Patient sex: F
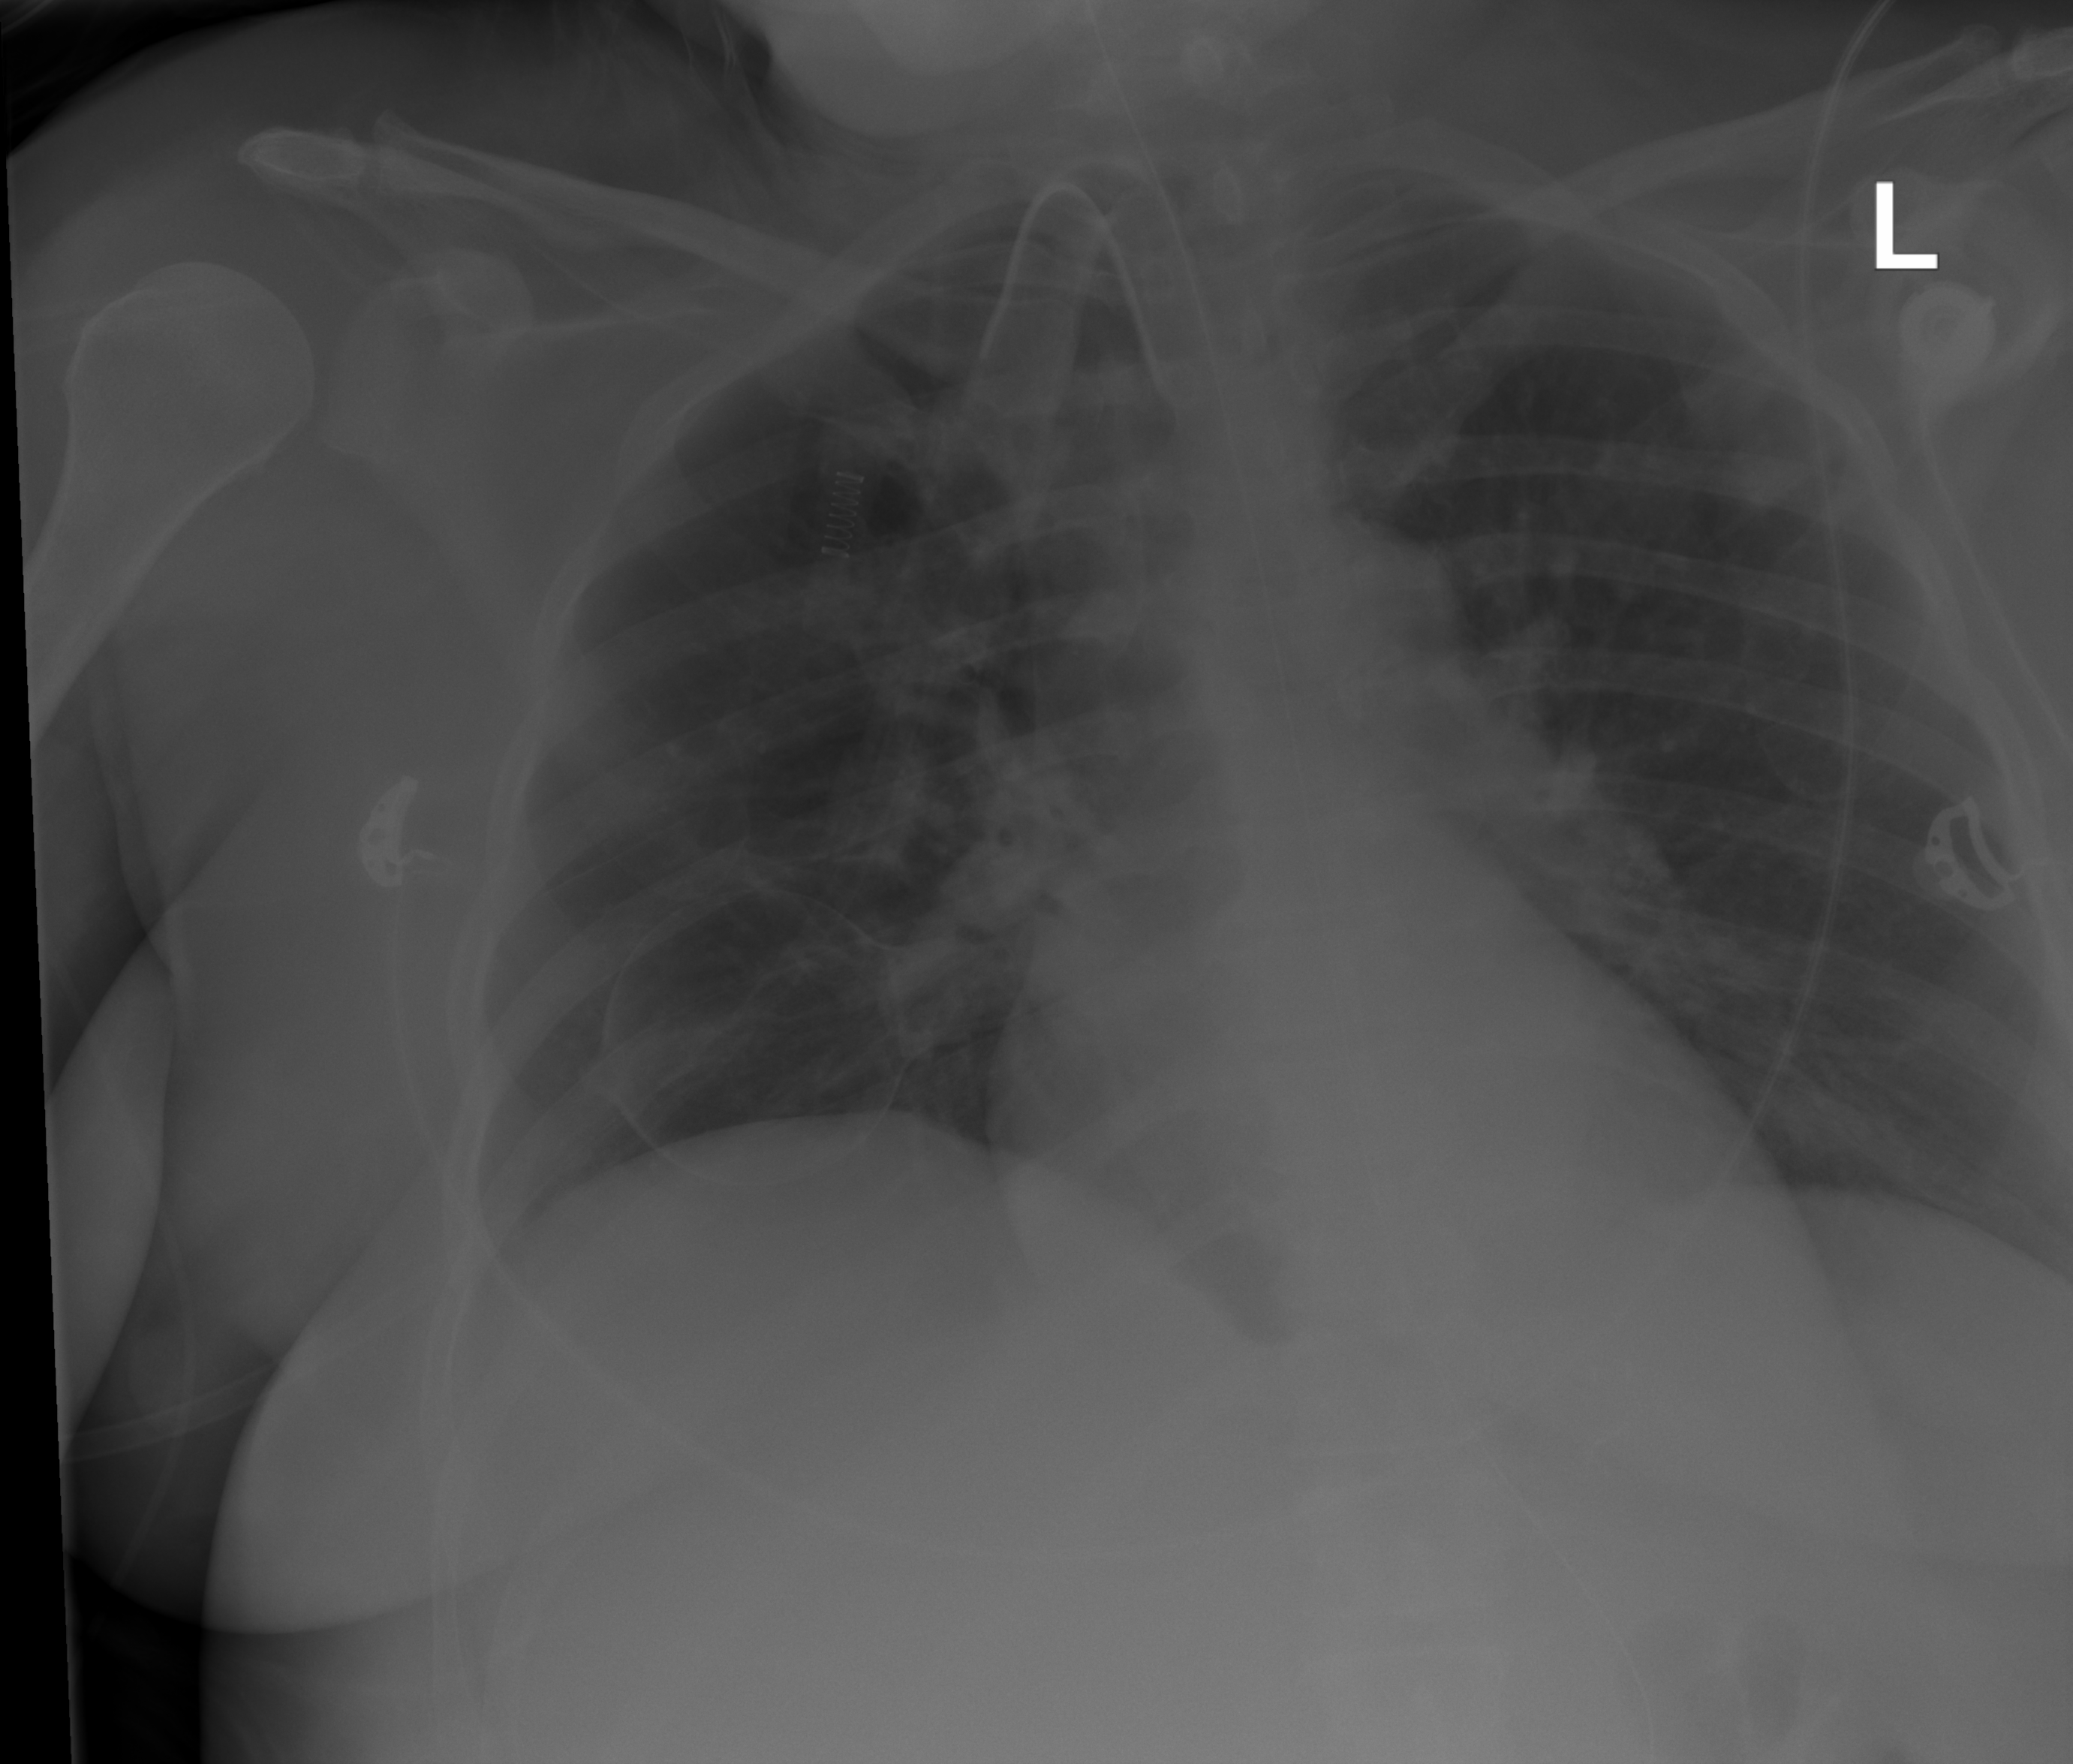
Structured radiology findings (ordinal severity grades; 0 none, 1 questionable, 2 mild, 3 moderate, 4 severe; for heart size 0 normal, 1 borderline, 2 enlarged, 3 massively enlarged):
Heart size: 2
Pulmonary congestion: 0
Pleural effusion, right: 0
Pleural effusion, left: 0
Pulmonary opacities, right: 0
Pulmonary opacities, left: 1
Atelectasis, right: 2
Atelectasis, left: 2